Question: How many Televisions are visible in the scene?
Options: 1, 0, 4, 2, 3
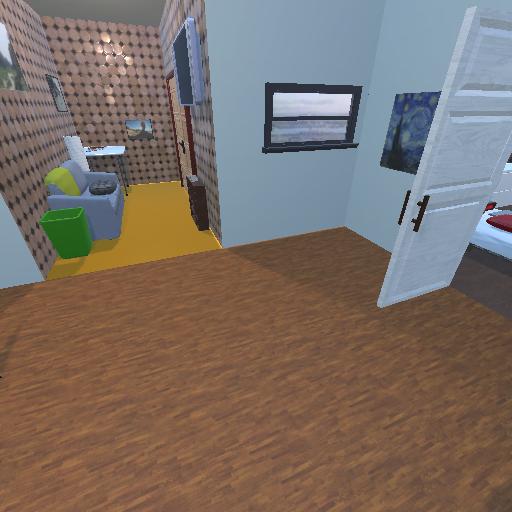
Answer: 1